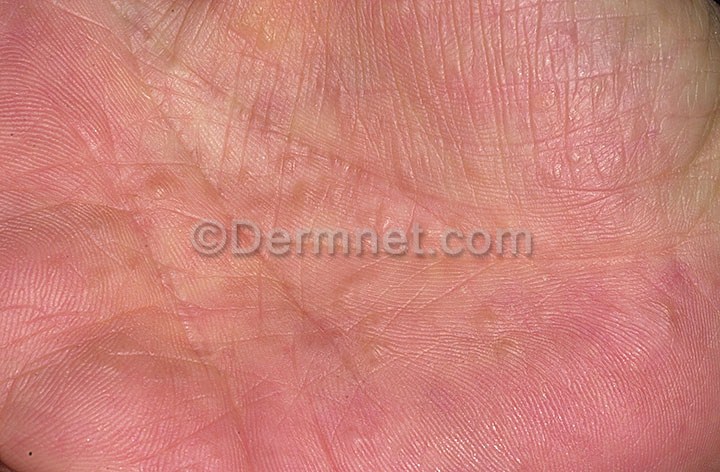
Disease: Eczema Photos